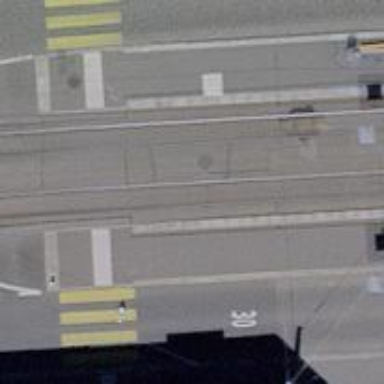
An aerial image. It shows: Tram stop for public transport.